Question: Hi stackoverflow community.
I am trying to create an interactive form for my access database, that tries to do as much work as possible for the user inputting the data. We will have to use the form in quick succession with multiple samples so I am trying to automate anything I can.
I have produced the following form at this point, which contains some details about some samples which I will be taking from my upcoming testing.

What I want to add to the form is a calculated sample name in the "Sample Name" field. This would auto-calculate with data from the other fields and then once the user is finished entering data, its value is entered into the database. For an example, if the sample was from ESN "91014" and from the sampling location "01" and sample type "powder" then the sample name would calculate something along the lines of "91-01-pow". This sample name would then be entered into the database along with its other data. Maybe on the click of a button?
I have tried using the control source section on the property sheet to calculate the value but this doesn't contain the excel functions I am familiar with (left, middle, right etc) and I cant figure out how to code this in VBA.
Has anyone got some experience with this that might solve this?
All the best
Drew
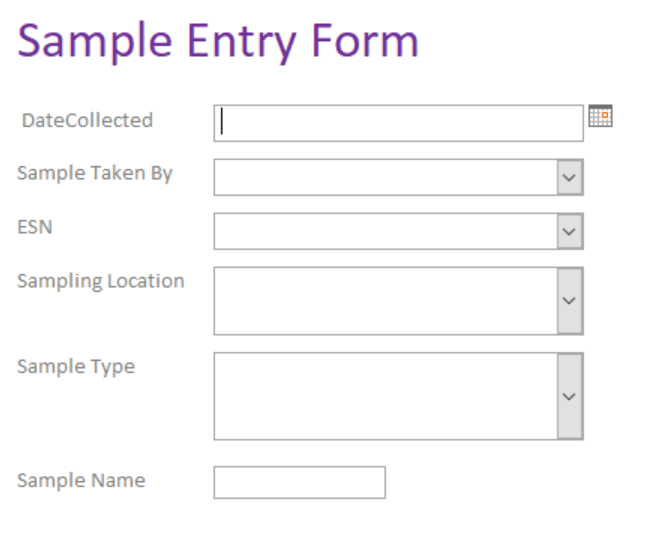
Answer: No need to save the value.
Use this for the sample textbox to show the sample value on the fly:
'''
=Left(Nz([ESN]),2) & "-" & [Sample Location] & "-" & Left(Nz([Sample Type]),3)
'''